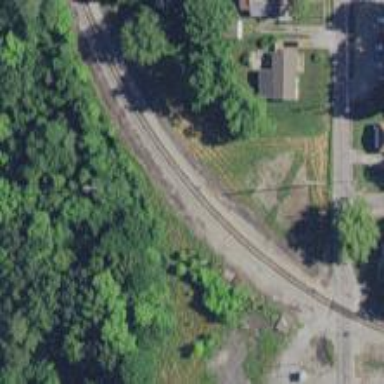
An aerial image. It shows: Junction on the railway.